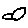
Label: bird